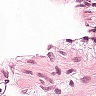
Metastatic tissue present: no